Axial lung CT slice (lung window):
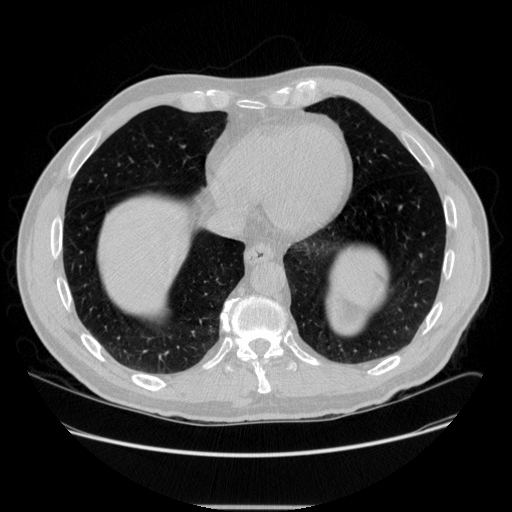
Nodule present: no